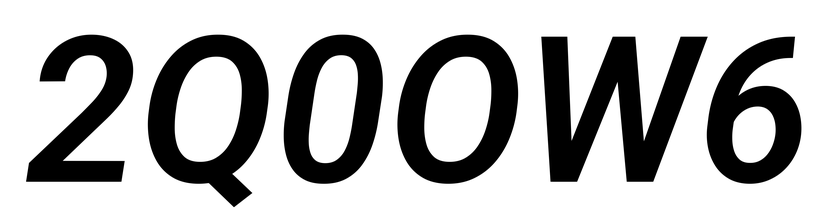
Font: Roboto-Italic_SemiBold_Italic